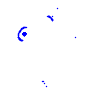
Particle: kaon